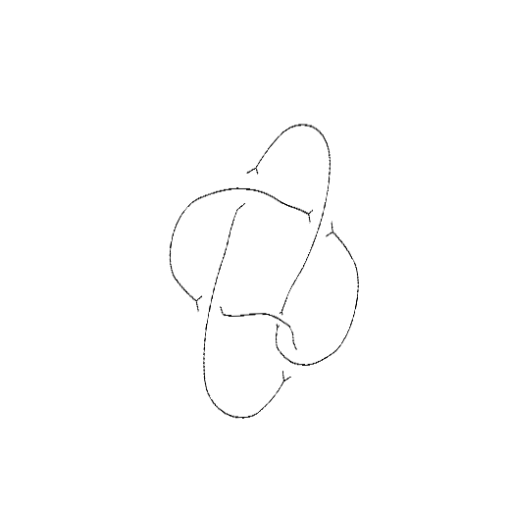
Crossing number: 5